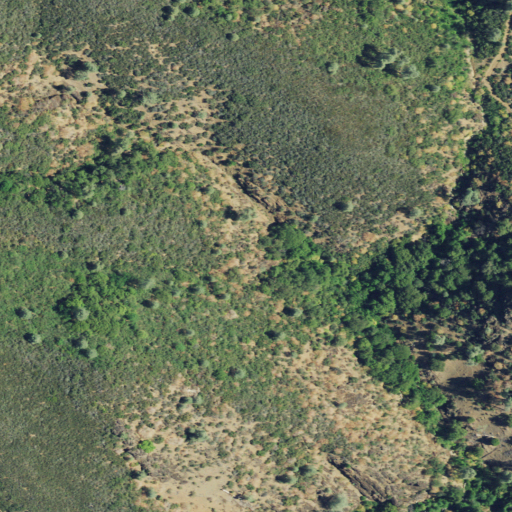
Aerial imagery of valley in California named Mullen Gulch containing shrub, mixed forest, evergreen forest, and deciduous forest